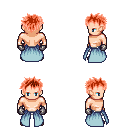
a pixel art fantasy rpg character, male body template, human, light skin, overskirt, white pants, red bedhead hairstyle, metal gloves, maroon shoes, four views (front, back, left, right), 2x2 character sprite sheet, small pixel art, hard edges, no anti-aliasing